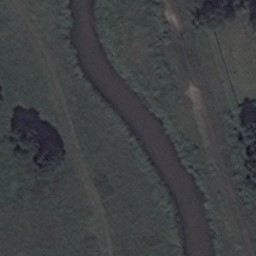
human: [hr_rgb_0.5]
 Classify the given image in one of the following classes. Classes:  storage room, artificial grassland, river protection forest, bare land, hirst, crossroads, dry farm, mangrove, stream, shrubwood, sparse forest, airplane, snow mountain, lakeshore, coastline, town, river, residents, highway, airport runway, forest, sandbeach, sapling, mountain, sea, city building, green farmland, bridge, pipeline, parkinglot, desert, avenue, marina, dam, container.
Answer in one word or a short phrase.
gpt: river